Question: I have been wondering if its possible to anonymize public URL. When user makes a request with this anonymized public URL, let Nginx decode, fetch and serve the URL.
Example
Public URL 'http://amazon.server.com/location/file.html'
Anonymized URL 'https://amazon.server.com/<PHONE>-932872389-3906<PHONE>.html'
Nginx decodes '<PHONE>-932872389-3906<PHONE>.html' to 'location/file.html'
Added image below for further clarification. Nginx has a reverse logic to decode, whereas 'Remote Server' has the logic to Anonymize URL.

All I need to know is how would Nginx decode anonymized URL? Nginx got anonymized URL request. There has to be a way to decode it.
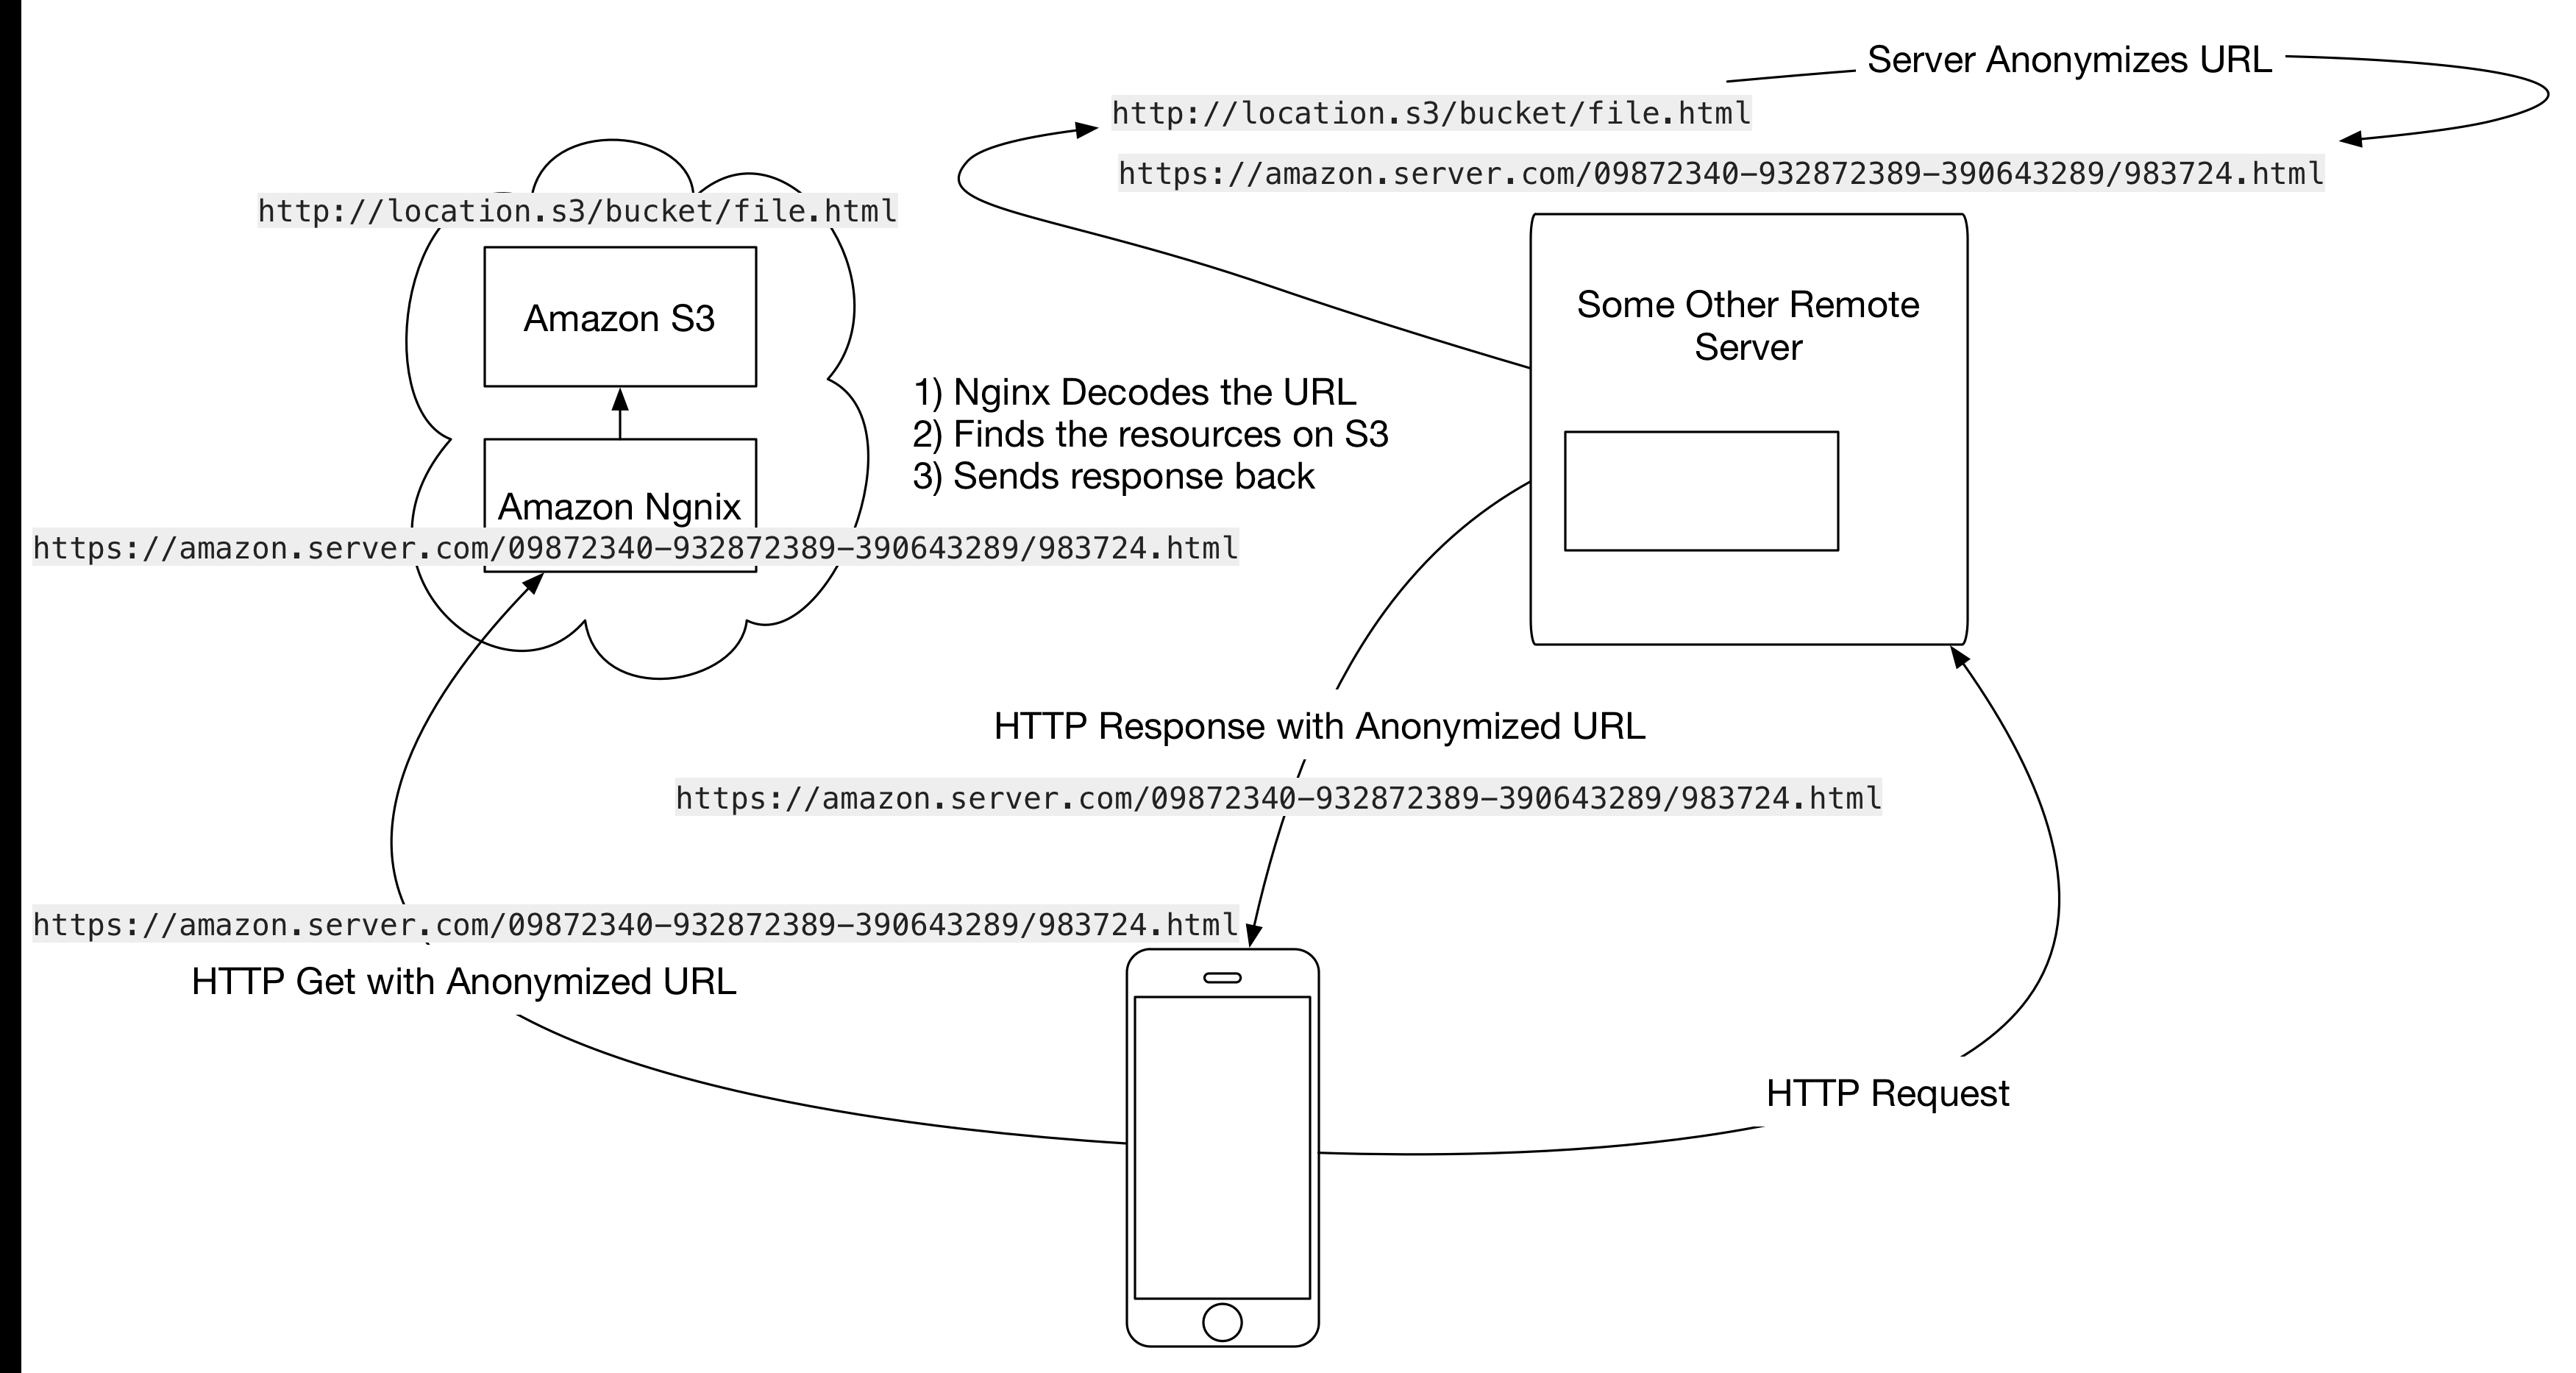
Answer: This is an answer to the updated question:
> Question All I need to know is how would Nginx decode anonymized URL? Nginx got anonymized URL request. There has to be a way to decode it.
Nginx would make a request to a script, e.g., either through <URL> et al.
The script could decode the URL and provide the actual URL through a 'Location' HTTP Response Header with a '302 Found' HTTP Status.
Nginx would then have the decoded URL stored in the <URL>.
In all, each user request would be processed twice within nginx, but it'll all be transparent to the user -- they simply receive the resource through the original URL, with all redirects being done internally within nginx.